Question: I want to extract parameter that I referred in the picture below...
What I have tried is:
'''
url='http://site.ir'
content=requests.get(url).content
tree = html.fromstring(content)
print [e.text_content() for e in tree.xpath('//div[@class="grouptext"]/????')]
'''
This is not in tag and not in tag .
The picture:

# UPDATE
imagine I have:
'''
out=""" <div class="groupinfo">
<div class="grouptext">
<span style="color:#5f0101">
span tag contents
</span>
WHAT I WANT
<br></br>
</div>
</div> <div class="groupinfo">
<div class="grouptext">
<span style="color:#5f0101">
span tag contents
</span>
WHAT I WANT(1)
<br></br>
</div>
</div>
imagine I have: out=""" <div class="groupinfo">
<div class="grouptext">
<span style="color:#5f0101">
span tag contents
</span>
WHAT I WANT(2)
<br></br>
</div>
</div> <div class="groupinfo">
<div class="grouptext">
<span style="color:#5f0101">
span tag contents
</span>
WHAT I WANT(3)
<br></br>
</div>
</div> """"""
'''
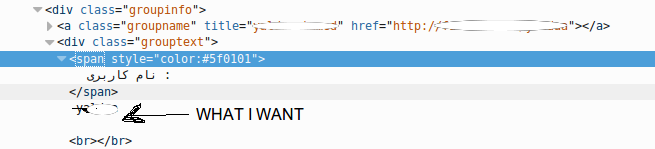
Answer: Another option would be to get the to 'span' text :
'''
//div[@class="grouptext"]/span[1]/following-sibling::text()
'''
Demo:
'''
from lxml import html
data = """
<div class="groupinfo">
<div class="grouptext">
<span style="color:#5f0101">
span tag contents
</span>
WHAT I WANT
<br></br>
</div>
</div>
"""
tree = html.fromstring(data)
print tree.xpath('//div[@class="grouptext"]/span[1]/following-sibling::text()')[0].strip()
'''
Prints:
'''
WHAT I WANT
'''
---
For the updated example, here's what worked for me:
'''
for result in tree.xpath('//div[@class="grouptext"]/span/following-sibling::text()'):
print result.strip()
'''
Prints:
'''
WHAT I WANT
WHAT I WANT(1)
WHAT I WANT(2)
WHAT I WANT(3)
'''